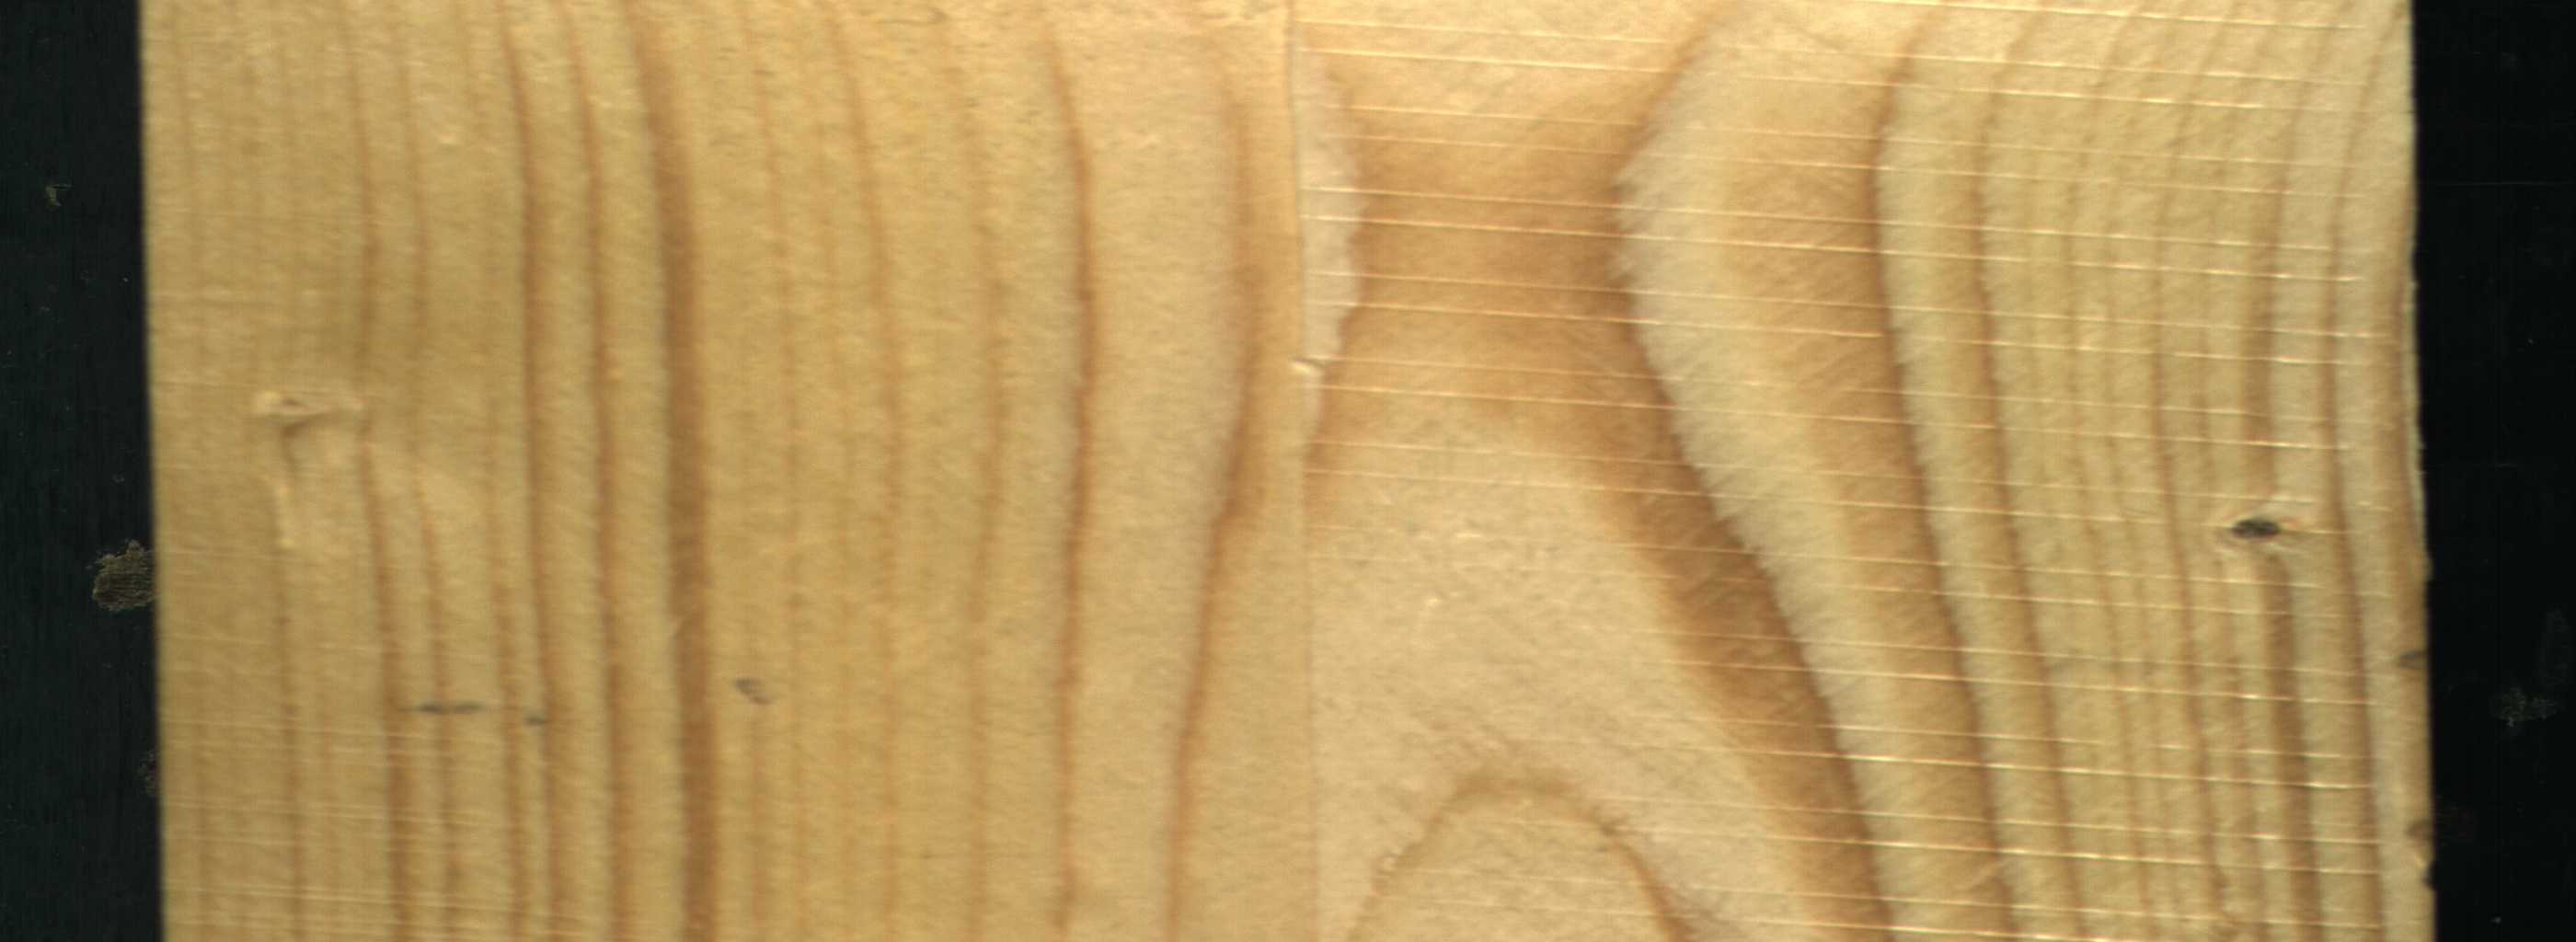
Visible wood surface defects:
Live_Knot